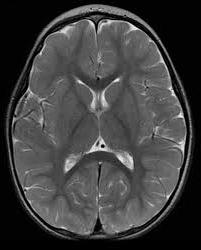
Label: notumor